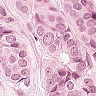
Metastatic tissue present: yes